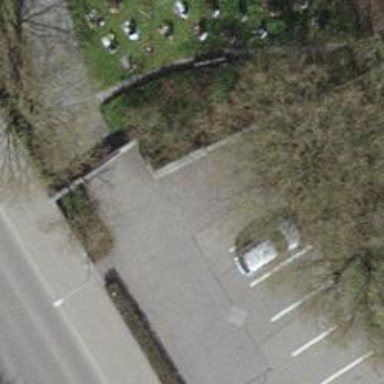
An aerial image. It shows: Bicycle parking facility.